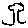
Label: tree